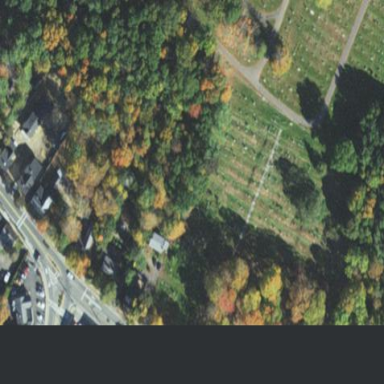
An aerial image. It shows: Cemetery.